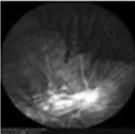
Ocular fundus images from a patient with Terson syndrome with no cerebral hemorrhage. Prior to the vitrectomy, fundus fluorescence angiography (Spectralis HRA; Heidelberg Engineering GmbH, Heidelberg, Germany) showed that the vitreous hemorrhage blocked the fluorescence in the peripheral retina of the patient's. Right.
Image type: ophthalmic_imaging (fundus_photograph)